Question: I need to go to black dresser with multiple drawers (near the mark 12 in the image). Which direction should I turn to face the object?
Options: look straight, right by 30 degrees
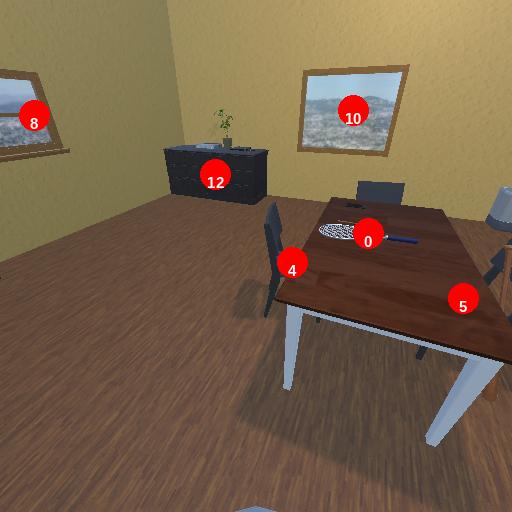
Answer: look straight